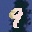
Label: 9